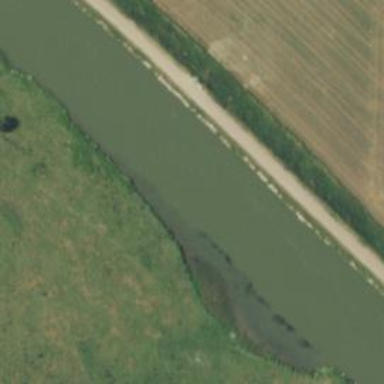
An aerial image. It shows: Canal.